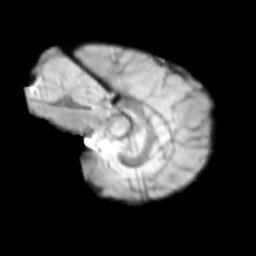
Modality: T2w
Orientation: sagittal
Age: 12
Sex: male
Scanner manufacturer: siemens
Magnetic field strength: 3 T
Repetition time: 3.8 s
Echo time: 0.07 s